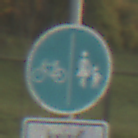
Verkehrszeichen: GetrennterRadUndGehwegRadwegLinks
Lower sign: HinweisDurchVerbaleAngabe4
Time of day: SunriseSunset
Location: Outdoor (Nature)
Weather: PartlyCloudy
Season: NotSpecified
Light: Natural